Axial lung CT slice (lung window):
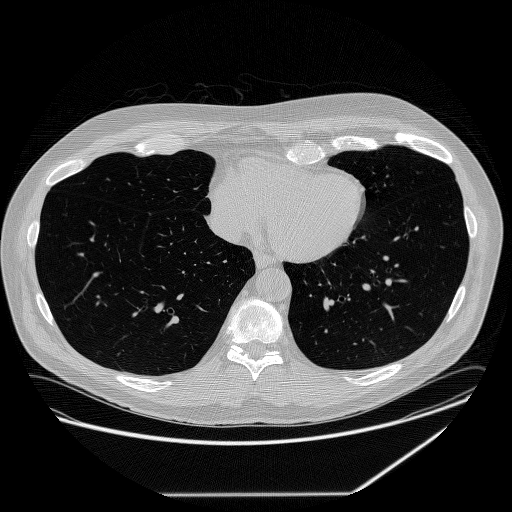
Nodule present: no